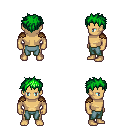
a pixel art fantasy rpg character, male body template, human, tanned skin, leather shoulder armor, teal pants, green bedhead hairstyle, four views (front, back, left, right), 2x2 character sprite sheet, small pixel art, hard edges, no anti-aliasing